Question: Is there a way to determine whether or not a Word document (specifically 2007, if that matters) contains a restricted font using VBA?
I don't necessarily need a way to the font, just to determine whether or not the document contains an restricted font. Also, if there's only a way to check for an font, that's acceptable, because in my case, it will almost always be a restricted font.

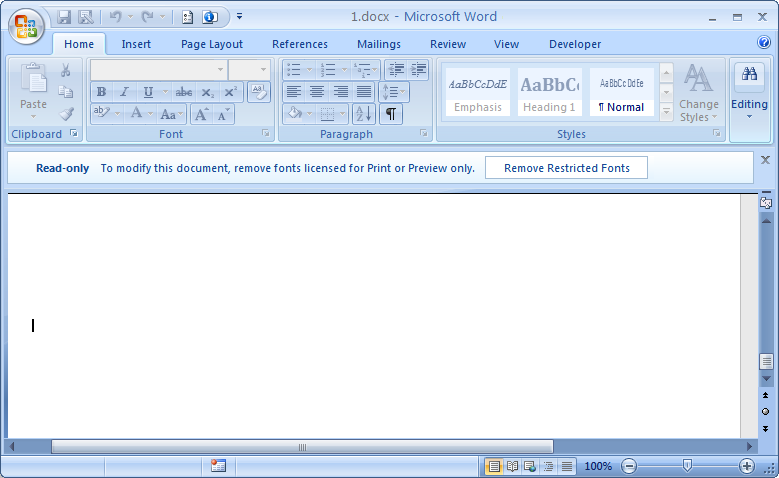
Answer: As you're using Word 2007 you can try to inspect the OOXML of the document to check whether a particular font is embedded or not. As far as I can determine, if it is embedded then in the XML, the font will have one or more of the following child nodes:
- - - -
(had to put in spaces otherwise it would not display correctly)
More information here: <URL>
Based on this, you can then put something together to extract this information - I threw together an example below that looks at the active document.
I have to admit this is not that pretty and it could certainly do with some optimisation, but it does the job. Don't forget to add a reference to MSXML to your VBA project.
'''
' returns a delimited list of fonts that are embedded
Function GetEmbeddedFontList(Optional ByVal sDelimiter As String = ";") As String
Dim objDOMDocument As MSXML2.DOMDocument30
Dim objXMLNodeList As MSXML2.IXMLDOMNodeList
Dim objXMLNodeListEmbed As MSXML2.IXMLDOMNodeList
Dim lNodeNum As Long
Dim lNodeNum2 As Long
Dim sFontName As String
Dim sReturnValue As String
On Error GoTo ErrorHandler
sReturnValue = ""
Set objDOMDocument = New MSXML2.DOMDocument30
objDOMDocument.LoadXML ActiveDocument.WordOpenXML
' grab the list of fonts used in the document
Set objXMLNodeList = objDOMDocument.SelectNodes("//w:fonts/w:font")
For lNodeNum = 0 To objXMLNodeList.Length - 1
' obtain the font's name
sFontName = objXMLNodeList.Item(lNodeNum).Attributes(0).Text
'check its child nodes to see if any contain the word "embed", if so, then the font is embedded
For lNodeNum2 = 0 To objXMLNodeList.Item(lNodeNum).ChildNodes.Length - 1
If objXMLNodeList.Item(lNodeNum).ChildNodes(lNodeNum2).nodeName Like "*embed*" Then
sReturnValue = sReturnValue & sFontName & sDelimiter ' add it to the list
Exit For
End If
Next lNodeNum2
Next lNodeNum
ErrorExit:
GetEmbeddedFontList = sReturnValue
Exit Function
ErrorHandler:
sReturnValue = ""
Resume ErrorExit:
End Function
'''